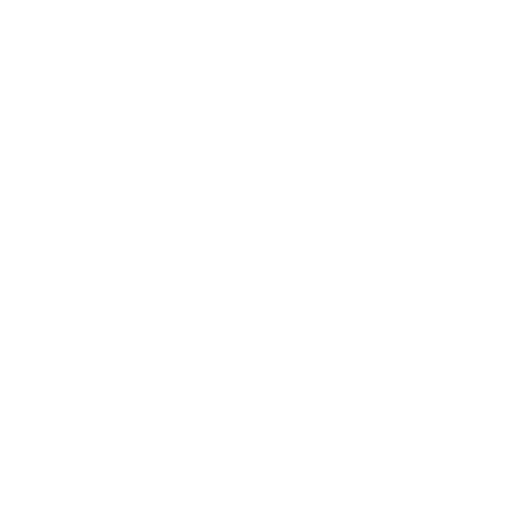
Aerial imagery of island in Hawaii named Sand Island containing only unknown